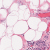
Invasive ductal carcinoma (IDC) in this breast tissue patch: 0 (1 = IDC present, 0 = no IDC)